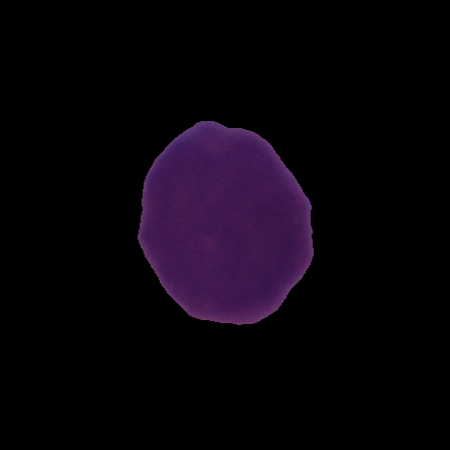
Label: cancer